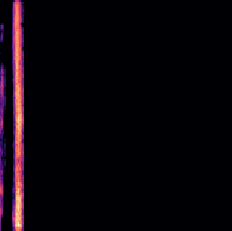
Sound class: Person sneeze